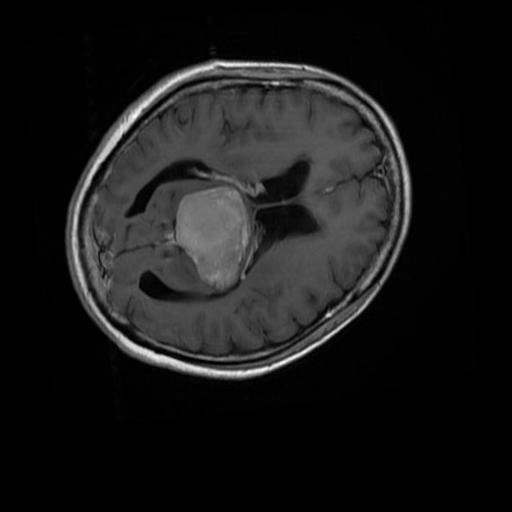
Label: brain_menin